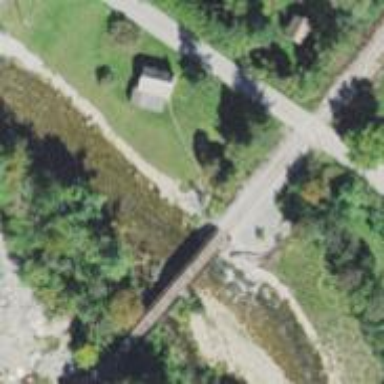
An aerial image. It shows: Railway bridge.